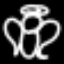
Label: angel